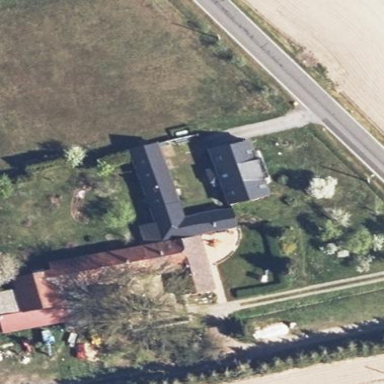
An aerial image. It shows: Detached building.